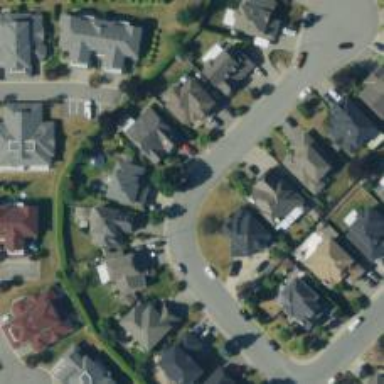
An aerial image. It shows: Residential road with sidewalk on the left side.